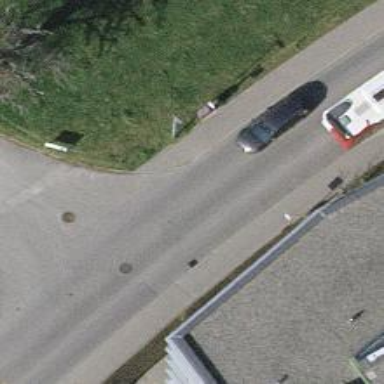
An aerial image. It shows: Bus stop equipped with public transport stop position.